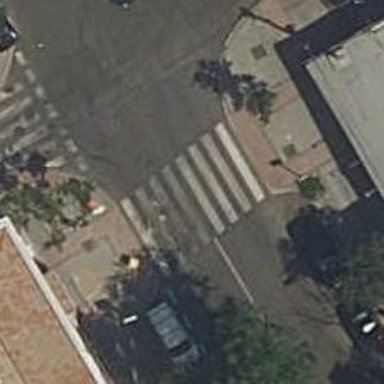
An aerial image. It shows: Uncontrolled zebra crossing on the road.